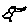
Label: bird